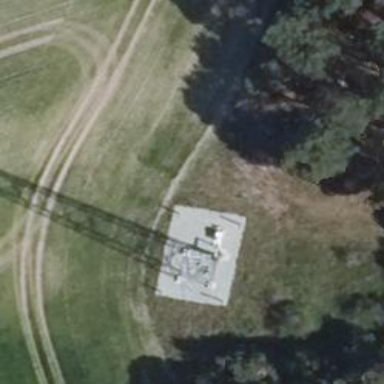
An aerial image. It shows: Communication mast tower.